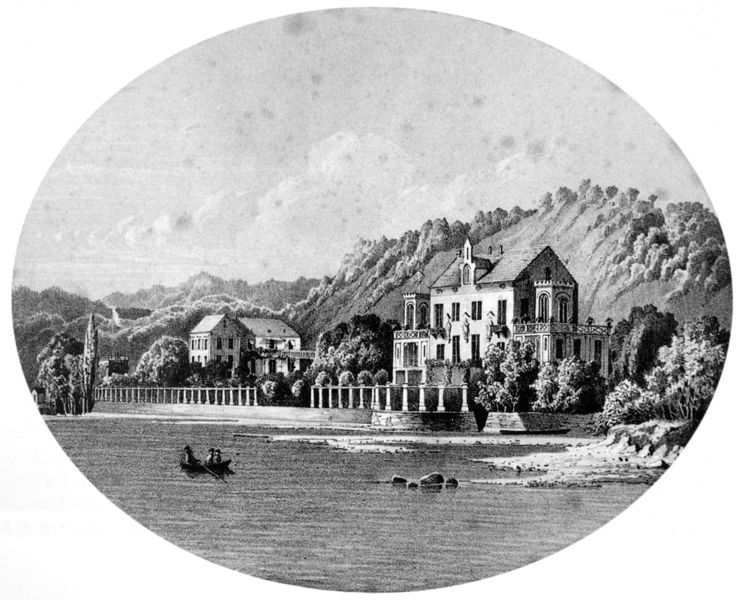
Titel: Ansicht der Villa Leuchtenberg bei Lindau
Künstler: Julius Grath
Standort: Lindau
Institution: Stadtmuseum
Schlagwörter: baum, berg, blätter, felsen, gemälde, himmel, meer, schatten, wasser, weiß, wolken, bäume, fluss, landschaft, menschen, sand, see, teich, ufer, äste, fenster, grau, hüte, licht, männer, schwarz, säulen, tür, zeichnung, dach, gebäude, gras, haus, park, schloss, wiese, wolke, zaun, malerei, mensch, rahmen, stein, steine, bild, ast, bach, flusslauf, horizont, häuser, hügel, pappel, pappeln, pfähle, strauch, busch, büsche, gewässer, kirche, sträucher, drei, blatt, pflanze, pflanzen, wald, boot, boote, kreis, oval, ruder, rund, schornstein, turm, garten, deutschland, balkon, terrasse, gischt, schiff, schiffe, sommer, strand, welle, wellen, papier, türen, vedute, berge, dorf, mauer, graphik, steil, hof, figuren, promenade, stille, böschung, flus, tannen, vorsprung, ruderboot, ruderer, geländer, zinnen, foto, fotografie, erker, türmchen, türme, palast, balustrade, pfahl, dachfenster, zypresse, druck, schwarzweiss, schweiz, holzstich, jugenstil, radierung, stich, lithografie, tanne, wolcken, österreich, flecken, villa, chwarz, anwesen, gut, gutshof, herrensitz, mauern, landhaus, siedlung, uferpromenade, herrenhaus, zaunpfahl, gerahmt, kupferstich, miniatur, schlösser, anlegestelle, höfe, wals, säulengang, kollonade, kollonaden, bootsfahrt, meerblick, rhein, nischenfiguren, wandelhalle, wandelgang, paläste, baluster, himmer, zaunpfähle, country house, fotografies, herrenhof, häfe, kahnfahrt, papalst, passepartout, passpartot, stockflecken, genf, berh, umramt